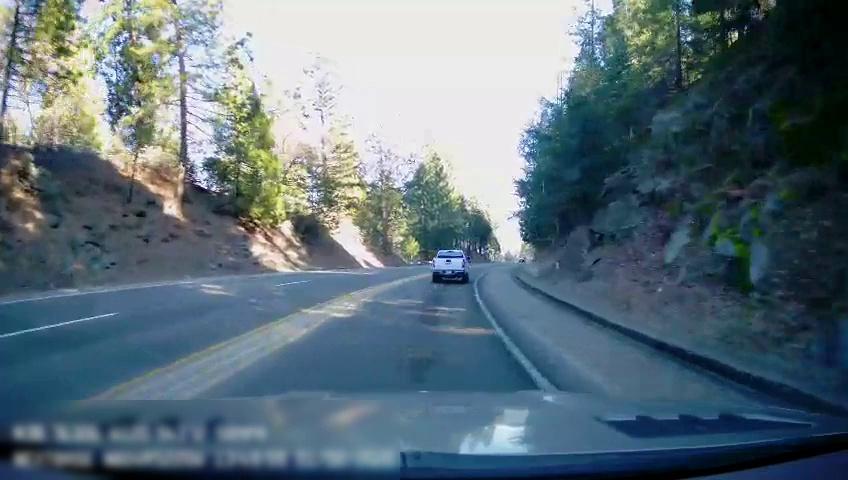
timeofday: Day
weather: Sunny
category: Drivable Space
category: Vehicles | Truck
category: Lanes | Alternate Lane
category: Lanes | Current Lane
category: Lanes | Opposite Lane
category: Lanes | Opposite Lane
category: Lanes | Opposite Lane
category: Lanes | Opposite Lane